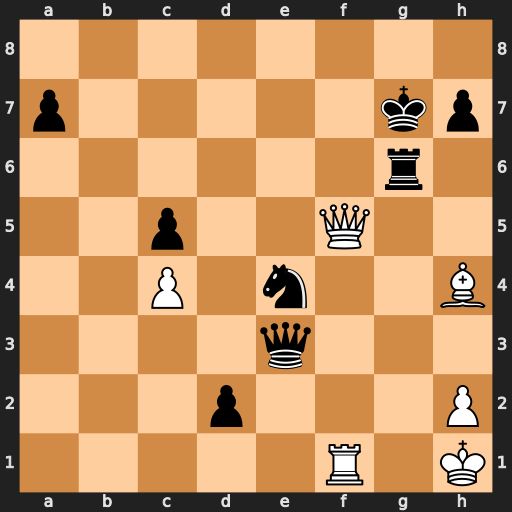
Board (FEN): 8/p5kp/6r1/2p2Q2/2P1n2B/4q3/3p3P/5R1K
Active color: w
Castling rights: -
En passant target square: -
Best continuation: Qf8#